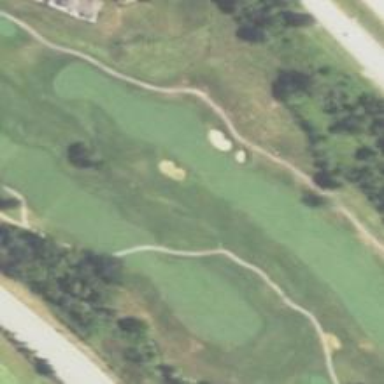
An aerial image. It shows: Area with grass used as rough in golf course.